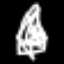
Label: The Eiffel Tower